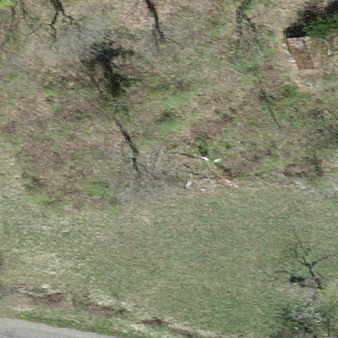
Label: other